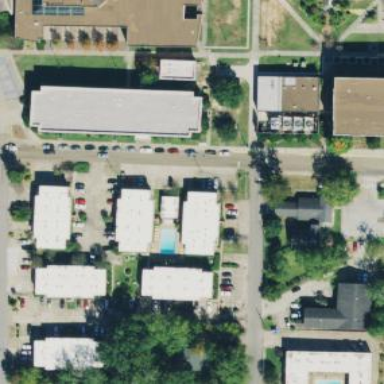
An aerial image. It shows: Residential area with apartments.